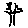
Label: tree